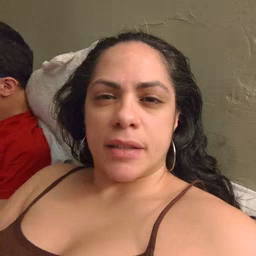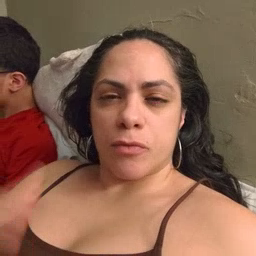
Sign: green